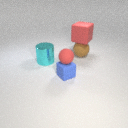
small blue rubber cube in front of large brown rubber sphere